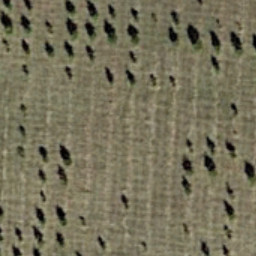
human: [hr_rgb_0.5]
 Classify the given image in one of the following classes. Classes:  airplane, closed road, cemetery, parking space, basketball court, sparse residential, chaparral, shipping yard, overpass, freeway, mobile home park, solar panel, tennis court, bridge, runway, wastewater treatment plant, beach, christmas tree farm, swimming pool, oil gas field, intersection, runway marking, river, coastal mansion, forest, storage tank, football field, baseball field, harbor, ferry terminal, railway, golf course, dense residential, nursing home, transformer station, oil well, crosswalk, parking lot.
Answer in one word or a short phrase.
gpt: christmas tree farm